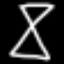
Label: hourglass